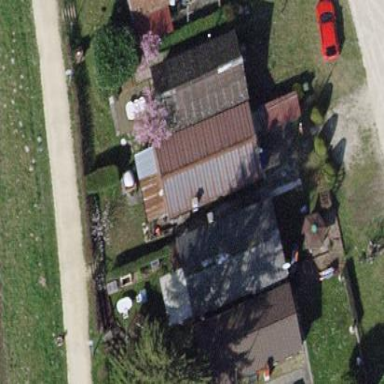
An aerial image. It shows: Shed building.